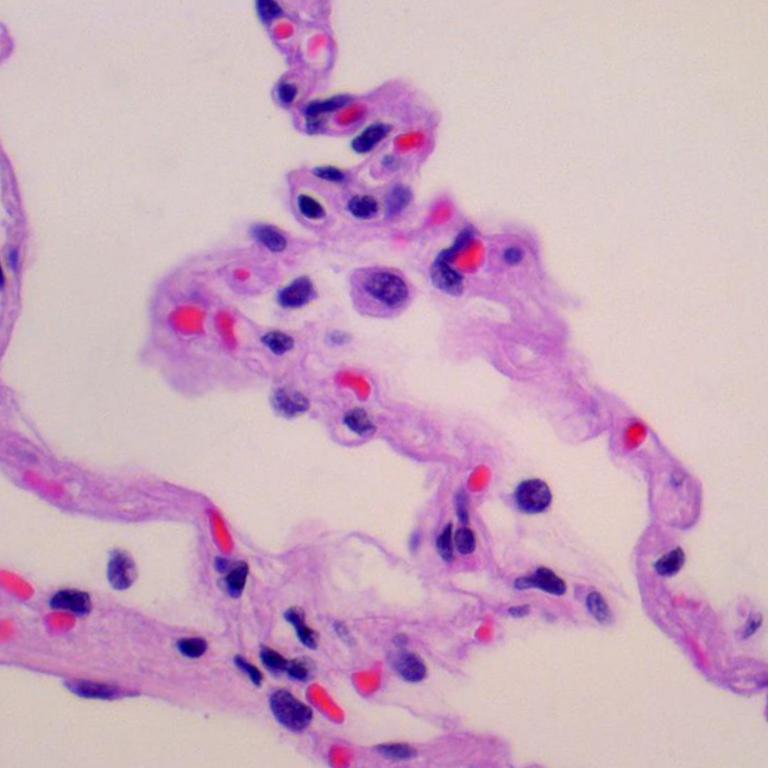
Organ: lung
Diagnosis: benign